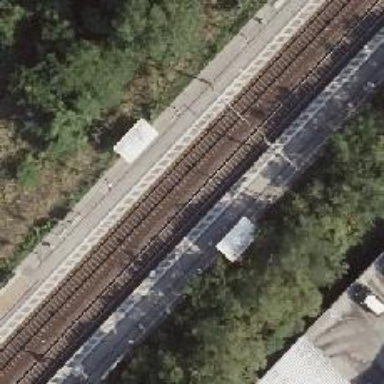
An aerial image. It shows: Public transport station located at railway halt.